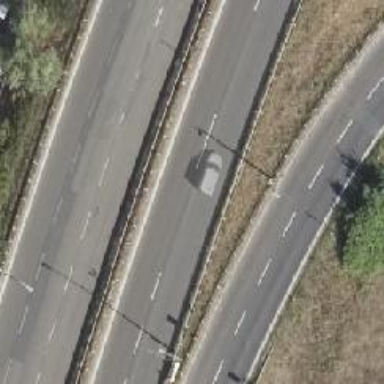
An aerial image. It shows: Motorway with concrete surface.